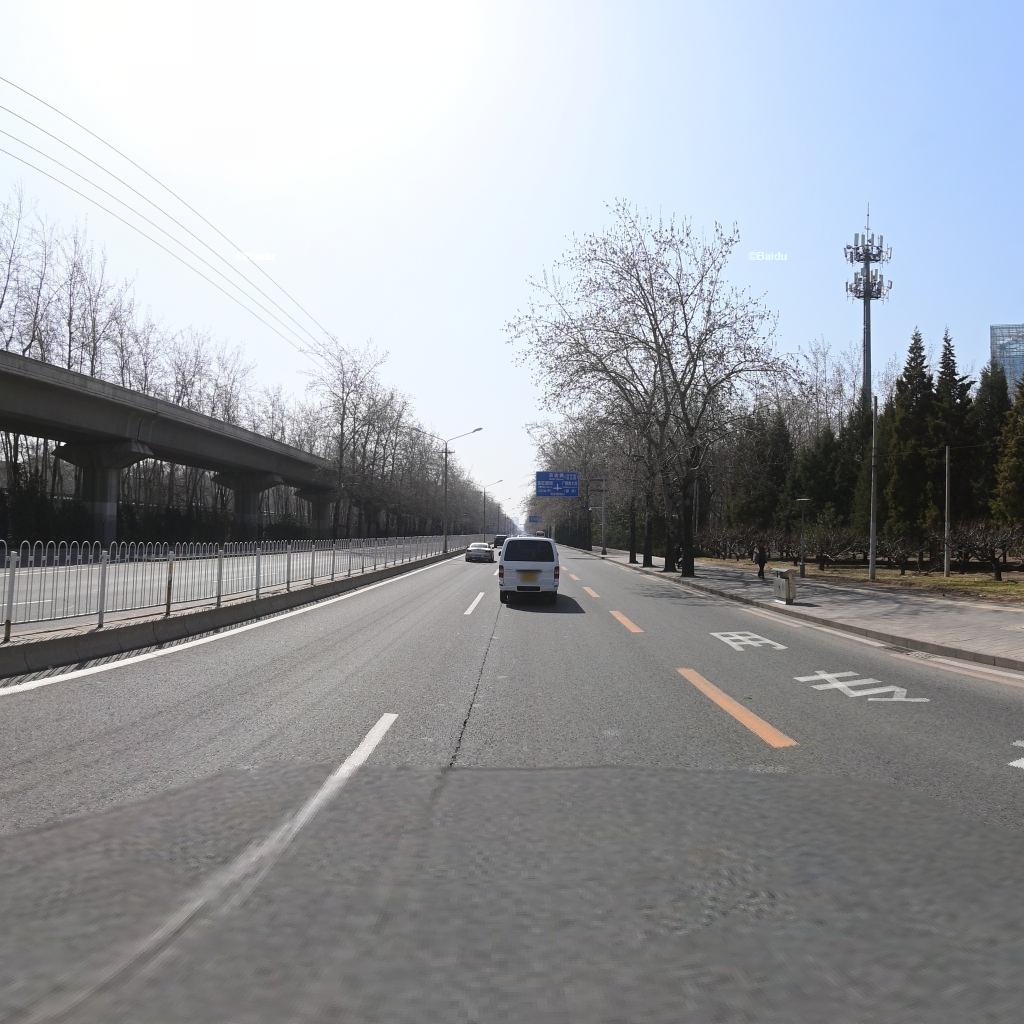
Region: Chaoyang
Road damage annotations: longitudinal crack